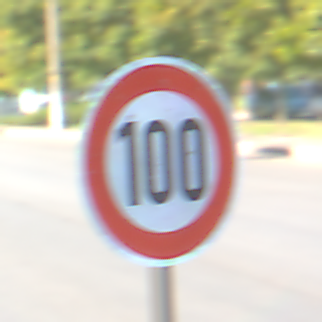
Verkehrszeichen: Geschwindigkeit100
Umgebung: Outdoor, Urban
Tageszeit: Midday
Wetter: Clear
Licht: Natural
Jahreszeit: NotSpecified
Kontrast: HighContrast